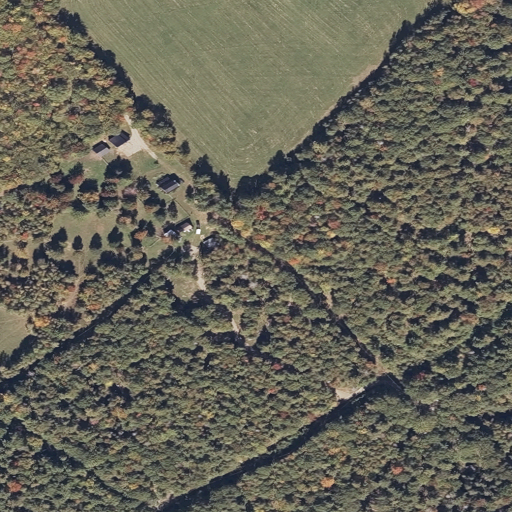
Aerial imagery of mountain in Maine named Mason Hill containing mixed forest, deciduous forest, pasture, and open development